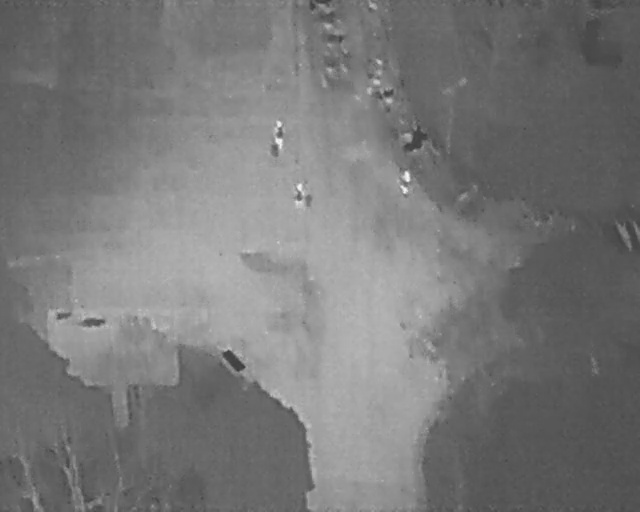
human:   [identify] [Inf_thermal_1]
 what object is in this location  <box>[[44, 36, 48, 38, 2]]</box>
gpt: <ref>1 medium person at the center</ref>

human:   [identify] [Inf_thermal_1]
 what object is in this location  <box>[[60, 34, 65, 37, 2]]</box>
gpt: <ref>1 large person at the center</ref>